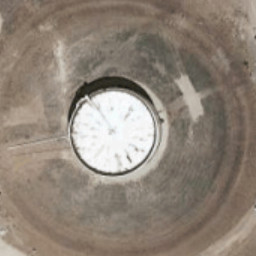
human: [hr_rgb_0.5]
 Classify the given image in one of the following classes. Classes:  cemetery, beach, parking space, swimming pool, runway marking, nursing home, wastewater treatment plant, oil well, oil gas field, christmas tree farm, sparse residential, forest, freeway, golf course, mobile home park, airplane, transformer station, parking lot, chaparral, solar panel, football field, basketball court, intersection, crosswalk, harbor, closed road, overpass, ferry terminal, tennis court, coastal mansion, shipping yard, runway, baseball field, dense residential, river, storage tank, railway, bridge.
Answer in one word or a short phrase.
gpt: storage tank